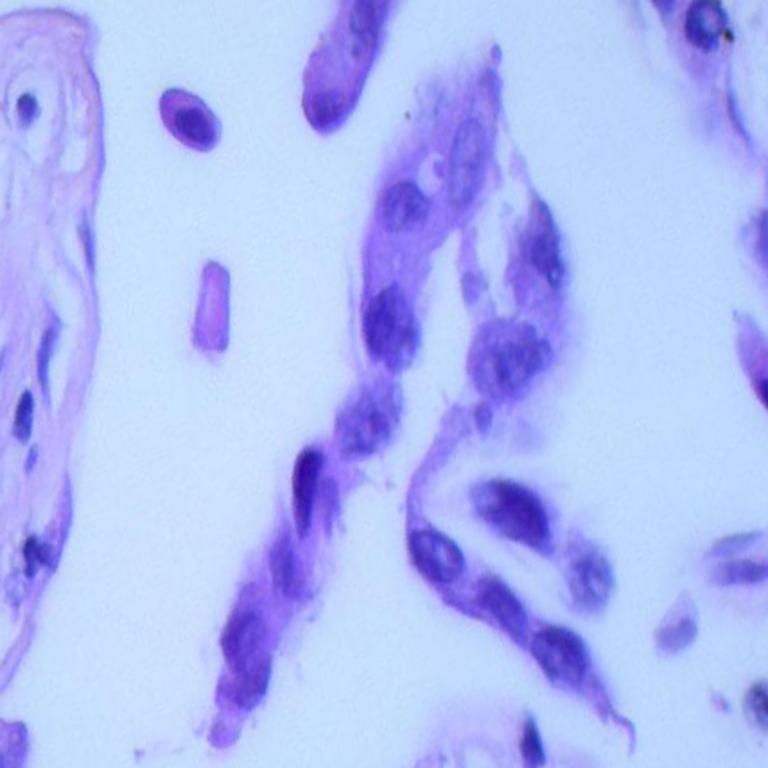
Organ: lung
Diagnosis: adenocarcinomas